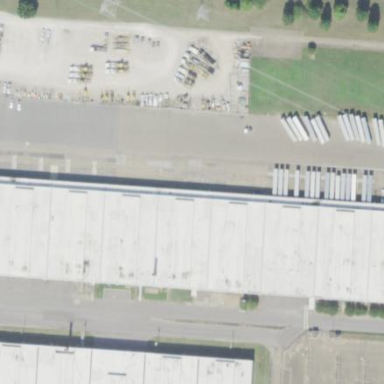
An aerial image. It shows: Warehouse.